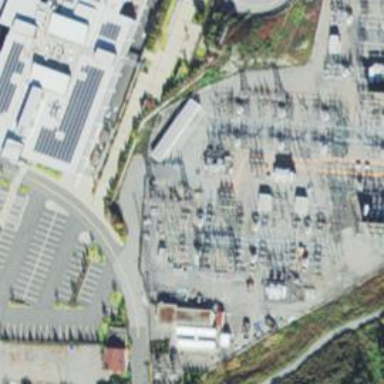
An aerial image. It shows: Switch used for power control.